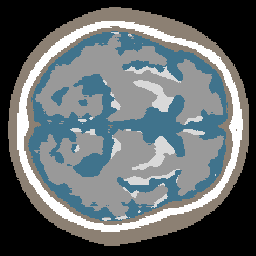
Label: no_lesion